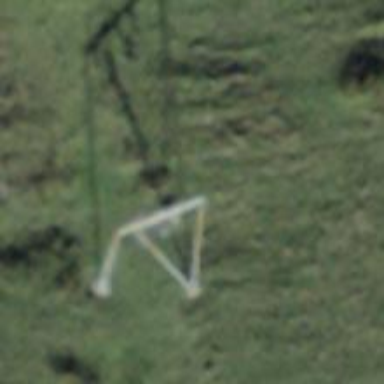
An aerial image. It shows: Pylon used for aerialway.